Interaction volume radius: 5 \u00c5
Interaction volume height: 40 \u00c5
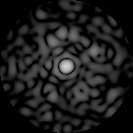
Disorder parameter: 0.8432